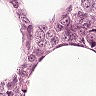
Metastatic tissue present: yes